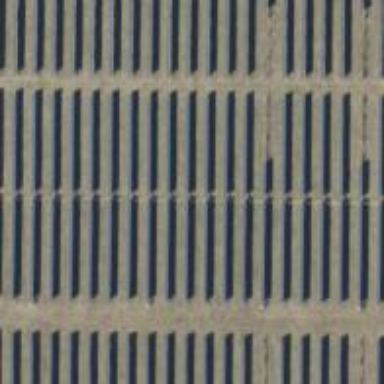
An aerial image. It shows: Solar power generator with photovoltaic panels.